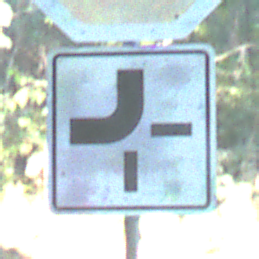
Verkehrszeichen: VerlaufVorfahrtsstrasse2
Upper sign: Stop
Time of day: MorningAfternoon
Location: Outdoor (Nature)
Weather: Clear
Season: NotSpecified
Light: Natural